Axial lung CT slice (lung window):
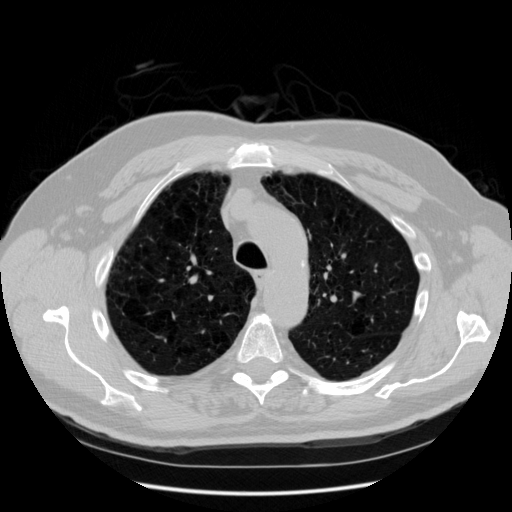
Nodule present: no